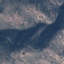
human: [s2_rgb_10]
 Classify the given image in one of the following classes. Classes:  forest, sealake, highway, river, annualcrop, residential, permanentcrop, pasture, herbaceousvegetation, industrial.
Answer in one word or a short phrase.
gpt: HerbaceousVegetation